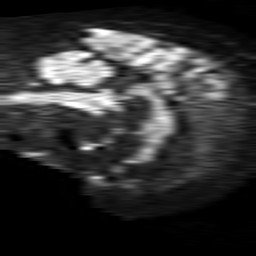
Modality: TRACE
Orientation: sagittal
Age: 75
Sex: male
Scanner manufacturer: philips
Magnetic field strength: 1.5 T
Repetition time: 4.6 s
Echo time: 0.08517 s